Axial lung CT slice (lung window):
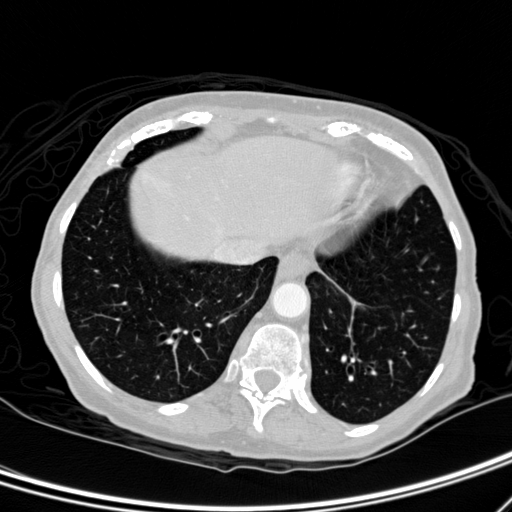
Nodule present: no